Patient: sex F, age 38
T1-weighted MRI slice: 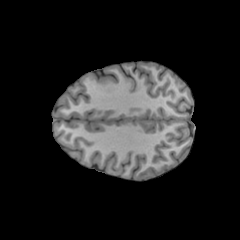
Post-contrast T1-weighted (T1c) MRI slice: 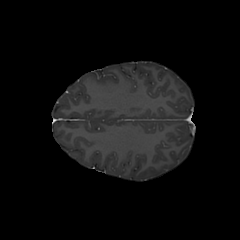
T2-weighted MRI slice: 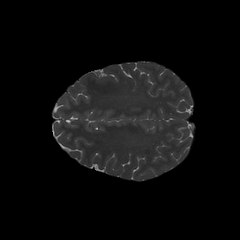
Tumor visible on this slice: no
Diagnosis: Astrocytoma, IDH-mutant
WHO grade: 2